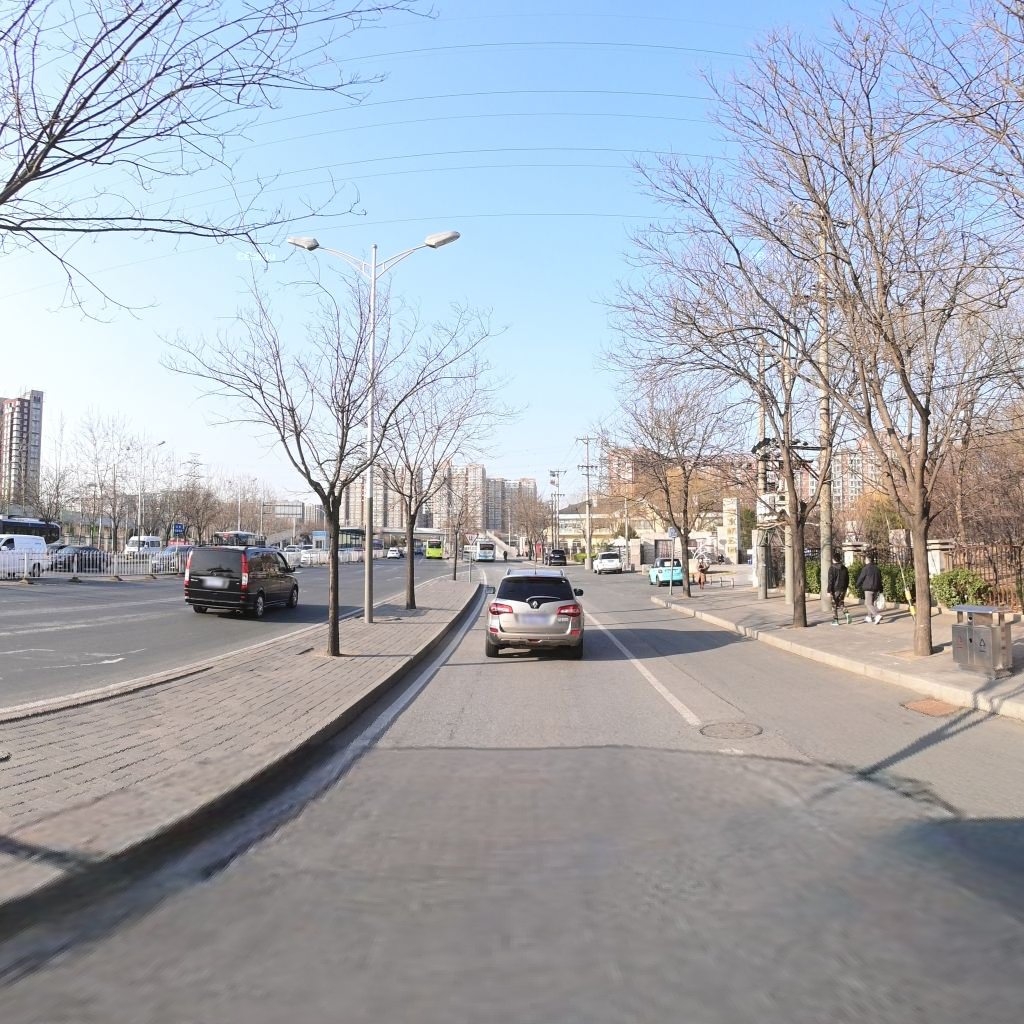
Region: Chaoyang
Road damage annotations: longitudinal crack, manhole cover, longitudinal crack